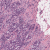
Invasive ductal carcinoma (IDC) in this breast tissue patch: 1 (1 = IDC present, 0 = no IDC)